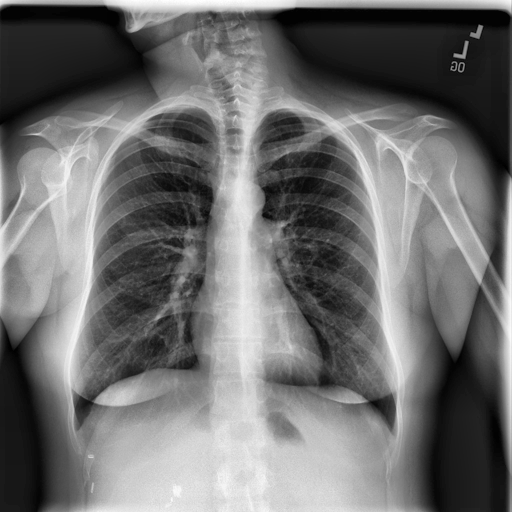
Finding: NORMAL